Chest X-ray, PA view. Patient: 68 years old, sex M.
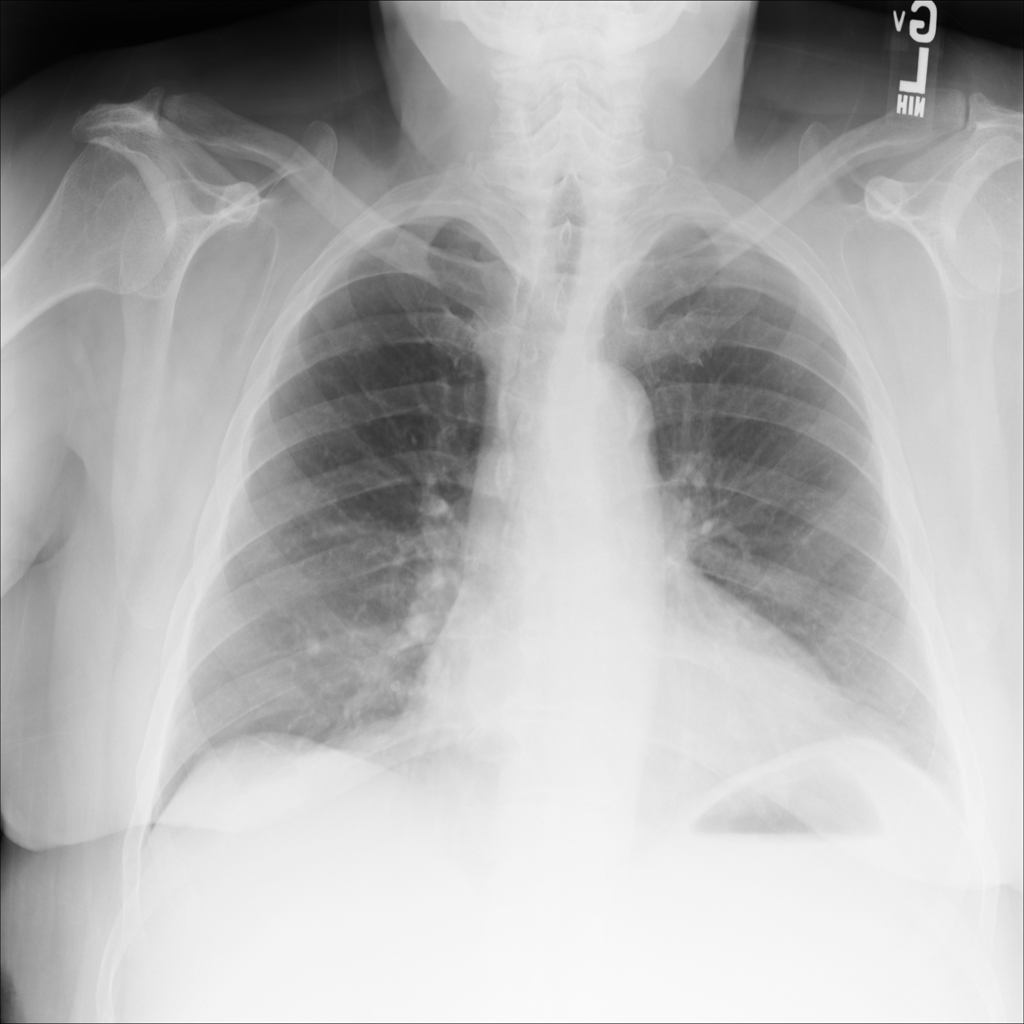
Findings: No Finding